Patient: sex F, age 31
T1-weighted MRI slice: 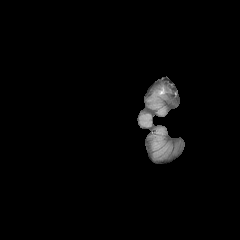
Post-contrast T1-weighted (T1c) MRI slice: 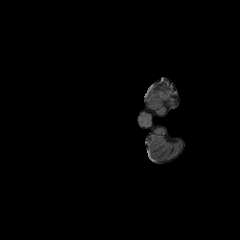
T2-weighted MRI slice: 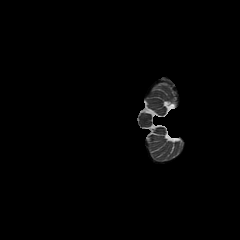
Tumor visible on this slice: no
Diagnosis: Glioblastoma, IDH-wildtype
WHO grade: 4